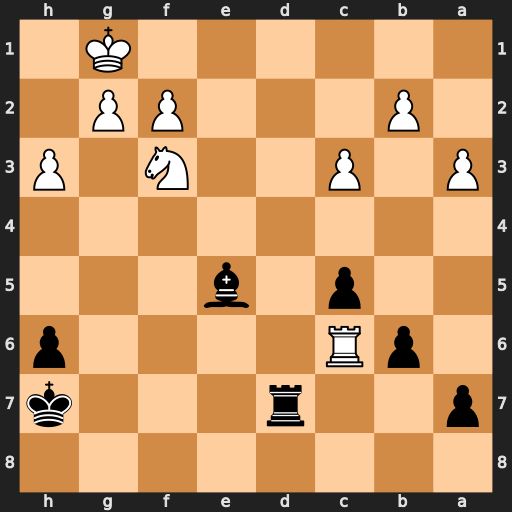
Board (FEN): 8/p2r3k/1pR4p/2p1b3/8/P1P2N1P/1P3PP1/6K1
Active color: b
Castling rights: -
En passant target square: -
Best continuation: Rd1+ Ne1 Rxe1#